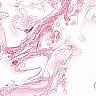
Metastatic tissue present: no